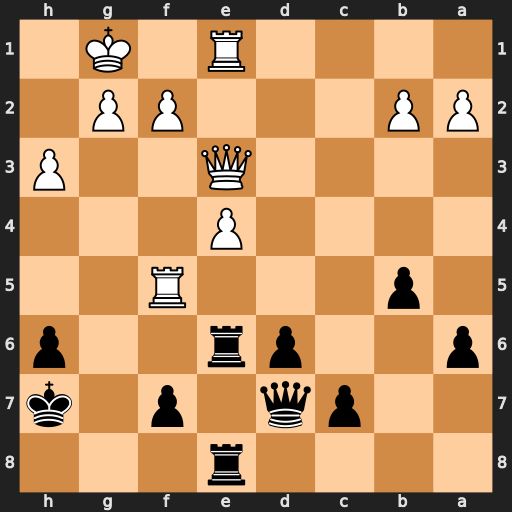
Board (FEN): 4r3/2pq1p1k/p2pr2p/1p3R2/4P3/4Q2P/PP3PP1/4R1K1
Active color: b
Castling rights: -
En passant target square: -
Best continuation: Rxe4 Qf3 Rxe1+